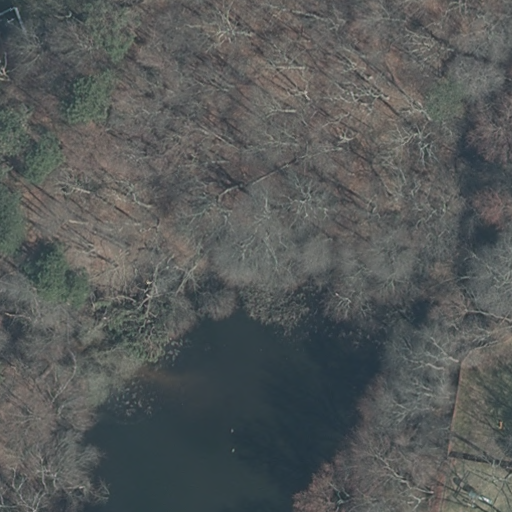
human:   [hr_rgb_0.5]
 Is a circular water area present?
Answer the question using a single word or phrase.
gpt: no

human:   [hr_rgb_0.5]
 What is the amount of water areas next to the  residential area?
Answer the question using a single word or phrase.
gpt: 1

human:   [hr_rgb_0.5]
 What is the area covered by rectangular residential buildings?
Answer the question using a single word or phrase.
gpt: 0m2

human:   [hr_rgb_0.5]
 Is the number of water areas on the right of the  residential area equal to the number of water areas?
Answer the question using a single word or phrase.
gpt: no

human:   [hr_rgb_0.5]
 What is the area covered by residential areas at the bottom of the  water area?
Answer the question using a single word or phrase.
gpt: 0m2

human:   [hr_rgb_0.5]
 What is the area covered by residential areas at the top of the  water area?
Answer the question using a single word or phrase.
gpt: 0m2

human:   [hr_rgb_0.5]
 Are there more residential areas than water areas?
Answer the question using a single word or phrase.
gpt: no

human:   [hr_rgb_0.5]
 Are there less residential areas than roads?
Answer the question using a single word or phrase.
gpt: no

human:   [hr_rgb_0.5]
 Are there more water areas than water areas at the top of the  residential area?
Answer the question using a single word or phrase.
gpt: yes

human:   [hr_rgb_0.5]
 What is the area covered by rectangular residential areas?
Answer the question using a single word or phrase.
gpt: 10632m2

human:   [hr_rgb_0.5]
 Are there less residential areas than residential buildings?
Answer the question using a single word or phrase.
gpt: no

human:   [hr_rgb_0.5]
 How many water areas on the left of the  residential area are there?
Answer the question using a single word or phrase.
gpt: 0

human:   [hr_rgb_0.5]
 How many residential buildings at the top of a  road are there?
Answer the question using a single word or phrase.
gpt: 0

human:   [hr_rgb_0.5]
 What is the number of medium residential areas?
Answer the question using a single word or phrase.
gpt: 0

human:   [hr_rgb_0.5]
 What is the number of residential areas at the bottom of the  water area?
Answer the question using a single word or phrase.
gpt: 0

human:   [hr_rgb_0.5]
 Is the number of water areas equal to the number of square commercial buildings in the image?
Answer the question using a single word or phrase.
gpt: no

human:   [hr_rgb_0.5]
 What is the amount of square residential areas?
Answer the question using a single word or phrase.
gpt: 0

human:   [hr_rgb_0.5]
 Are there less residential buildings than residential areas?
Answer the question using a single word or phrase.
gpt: yes

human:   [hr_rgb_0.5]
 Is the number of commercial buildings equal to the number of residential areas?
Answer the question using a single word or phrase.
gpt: no

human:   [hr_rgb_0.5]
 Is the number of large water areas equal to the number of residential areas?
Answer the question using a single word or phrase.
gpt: yes

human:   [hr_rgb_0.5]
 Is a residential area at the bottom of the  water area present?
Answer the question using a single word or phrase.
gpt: no

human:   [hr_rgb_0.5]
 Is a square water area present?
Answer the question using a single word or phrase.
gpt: no

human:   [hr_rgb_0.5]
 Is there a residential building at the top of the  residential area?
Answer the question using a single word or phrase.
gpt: no

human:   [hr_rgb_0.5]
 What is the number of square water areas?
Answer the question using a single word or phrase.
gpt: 0

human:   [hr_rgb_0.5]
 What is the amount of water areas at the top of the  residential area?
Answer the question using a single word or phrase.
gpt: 0

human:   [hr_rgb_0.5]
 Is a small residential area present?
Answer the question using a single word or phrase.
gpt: no

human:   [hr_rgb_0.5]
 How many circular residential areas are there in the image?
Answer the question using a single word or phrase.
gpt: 0

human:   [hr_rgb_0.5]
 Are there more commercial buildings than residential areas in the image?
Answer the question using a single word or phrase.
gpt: no

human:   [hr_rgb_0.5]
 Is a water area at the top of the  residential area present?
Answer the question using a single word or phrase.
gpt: no

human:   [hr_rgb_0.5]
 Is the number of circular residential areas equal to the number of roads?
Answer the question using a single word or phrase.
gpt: yes

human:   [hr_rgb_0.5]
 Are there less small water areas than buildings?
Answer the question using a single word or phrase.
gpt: no

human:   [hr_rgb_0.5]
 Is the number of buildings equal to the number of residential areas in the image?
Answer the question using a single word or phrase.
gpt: no

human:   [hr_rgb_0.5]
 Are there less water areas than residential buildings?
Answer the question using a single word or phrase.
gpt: no

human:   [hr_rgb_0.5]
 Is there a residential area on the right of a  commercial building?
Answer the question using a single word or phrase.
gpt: no

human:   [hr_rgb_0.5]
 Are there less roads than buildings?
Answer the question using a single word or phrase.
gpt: no

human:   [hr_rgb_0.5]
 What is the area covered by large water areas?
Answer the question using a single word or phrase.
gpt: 1796m2